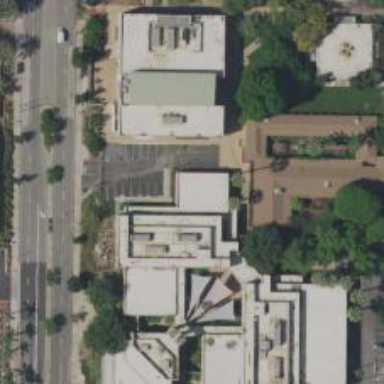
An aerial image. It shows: University building.